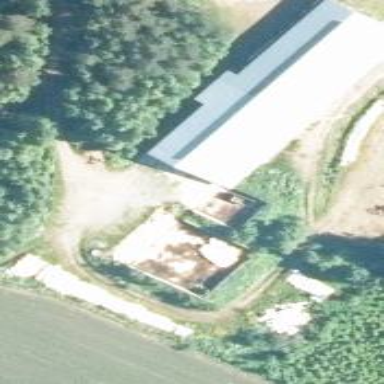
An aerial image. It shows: Farm auxiliary building.